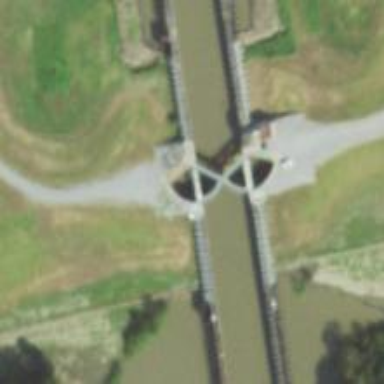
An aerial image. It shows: Lock gate along waterway.